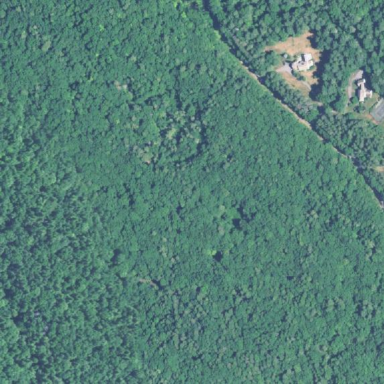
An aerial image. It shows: Nature reserve within forested woodland area.